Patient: sex F, age 54
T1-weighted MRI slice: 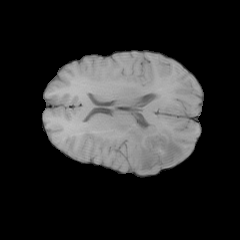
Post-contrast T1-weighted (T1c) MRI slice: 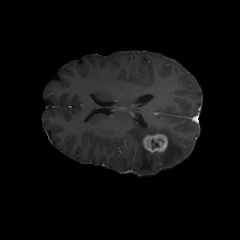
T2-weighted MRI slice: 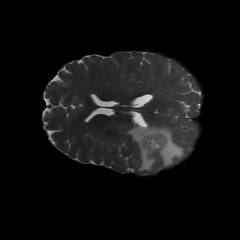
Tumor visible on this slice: yes
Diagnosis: Glioblastoma, IDH-wildtype
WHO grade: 4